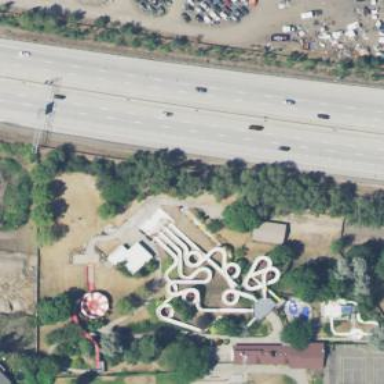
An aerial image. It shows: Bridge leading to water slide attraction.